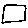
Label: square